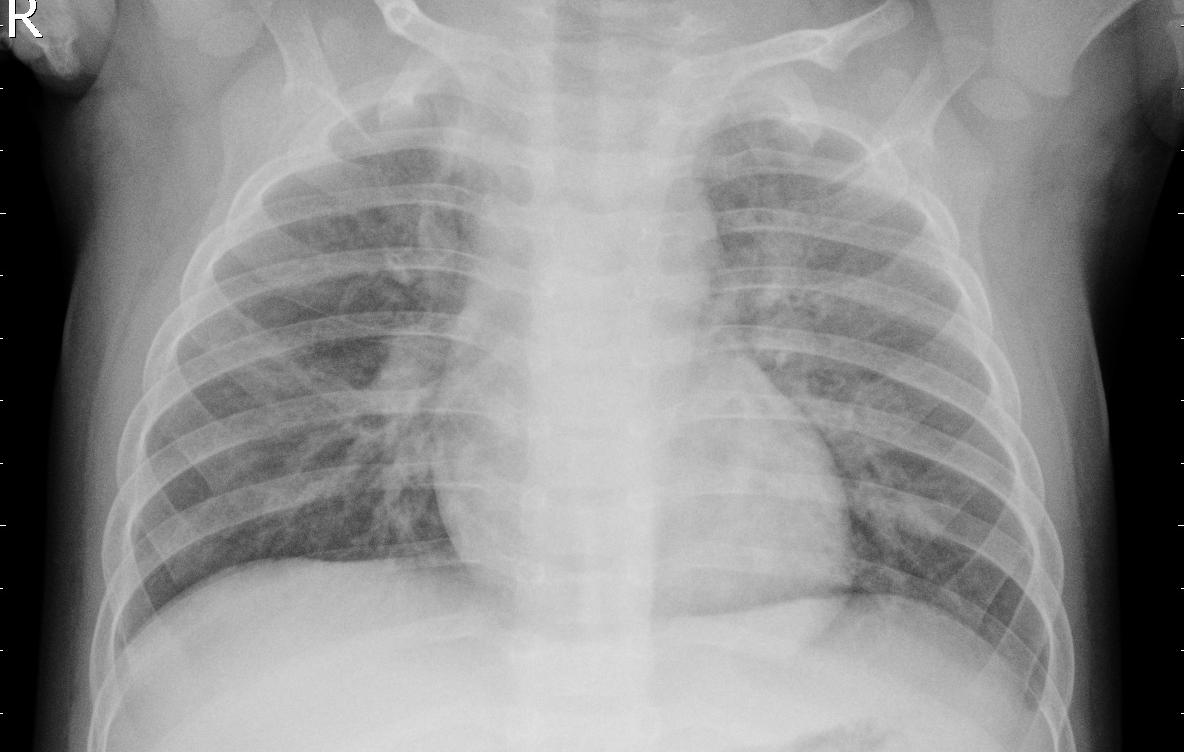
Diagnosis: PNEUMONIA